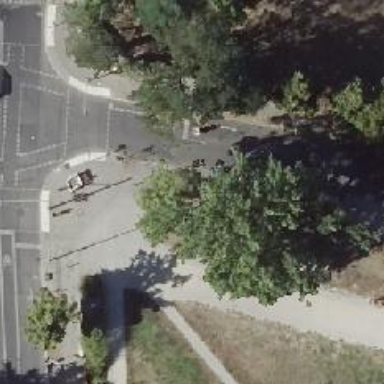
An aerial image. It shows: Road with traffic signals.